Question: So far I have the first referral open-up the Outlook and retrieving the right email address with an automatic customized message. Now, I'm trying to add a second referral, 'Referral_To_ID_2' as an optional, meaning don't raise error if it isn't selected. Below is the form and the code I have so far, but I'm not quite sure if I'm doing it right by assigning a reference to my second object, 'Referral_To_ID_2' as well as the 'If' statement. Now it's actually giving me an error if I don't select anything in 'Referral_To_ID_2' Can anyone explain me the best way to add a second object as an optional? Many thanks!

'''
Private Sub cmdReferralEmail_Click()
Dim emailAddresses As Collection, newEmail As Email
Dim emailAddresses2 As Collection, newEmail2 As Email
Set emailAddresses = GetEmails(referralId:=Referral_To_ID)
Set emailAddresses2 = GetEmails(referralId:=Referral_To_ID_2)
If emailAddresses Is Nothing Then 'User cancelled
ElseIf emailAddresses2 Is Nothing Then 'User cancelled
GoTo ExitHandler
ElseIf emailAddresses.count = 0 Then
MsgBox "No email addresses were selected for this client.", vbExclamation
Else
Set newEmail = New Email
Set newEmail2 = New Email
With newEmail
.HtmlBody = _
"<p>We referred a potential client to you, " & _
Nz(First_Name & " ", "") & Nz(Last_Name, "") & _
", who needs help with an employment matter in " & Nz(State, "your state") & _
". Thank you for any assistance you might be able to provide.</p>"
Set .MailTo = emailAddresses
Set .MailTo = emailAddresses2
.Cc.Add "kjghkjgh@ihiu.com"
.Subject = "Potential"
.Send
End With
End If End Sub
'''
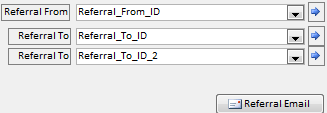
Answer: My program reads through a list of people, if they are marked for a Maintenance for example it pulls a query and sets a recordset to that query with:
'''
strSQL = "SELECT Email FROM Employees WHERE '" & department & "' = Department"
Debug.Print strSQL 'I do this so I can see what my query is in the immediate window
Set myR = CurrentDb.OpenRecordset(strSQL)
'''
Then when the recordset has been made, I loop through each record that matched the criteria in the query and add the to the 'olTo' of the email.
'''
Do While Not myR.EOF
Debug.Print myR!Email 'print the email of the record I'm on
Set appOutlookRec = .Recipients.Add(myR!Email)
appOutlookRec.Type = olTo
myR.MoveNext
Loop
'''
But to answer your question more specifically, I would add two 'IF' statements checking first if 'Referral_To_ID_2' is null.
'''
If Referral_To_ID_2 = Null Then 'or if its a string then If Len(Me.Notes & vbNullString) = 0
'do nothing
Else
Set emailAddresses2 = GetEmails(referralId:=Referral_To_ID_2)
End if
'''
then put the second if down where you 'Set .MailTo'
'''
If emailAddresses2 = Nothing then 'I think that's how that would go, not 100%
'do nothing
Else
Set .MailTo = emailAddresses2
End if
'''
No please know that I'm no guru. I've tried to piece this together with my knowledge I've picked up on so if anyone reads this and can modify it better then have at it. Let me know how it goes.